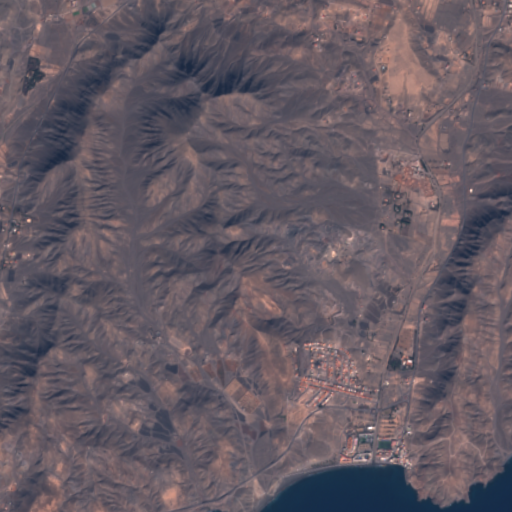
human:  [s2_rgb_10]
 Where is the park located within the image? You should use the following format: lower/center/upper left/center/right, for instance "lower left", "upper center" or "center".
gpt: The park is located in the lower right of the image.
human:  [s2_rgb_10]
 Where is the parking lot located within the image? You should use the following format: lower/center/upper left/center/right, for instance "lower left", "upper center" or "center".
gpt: The parking lot is located in the lower right of the image.
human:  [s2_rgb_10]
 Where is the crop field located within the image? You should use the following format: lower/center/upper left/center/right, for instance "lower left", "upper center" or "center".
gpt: There is no crop field in the image.